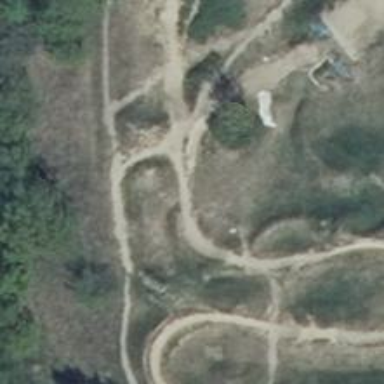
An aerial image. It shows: Cycling track designated as cycleway. It is leisure land for cycling sports.